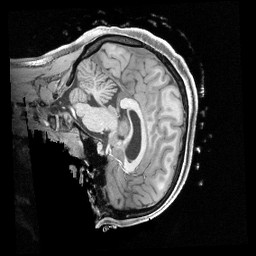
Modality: T1w
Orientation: sagittal
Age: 19
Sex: female
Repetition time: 2.4 s
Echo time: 0.00222 s